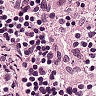
Metastatic tissue present: no